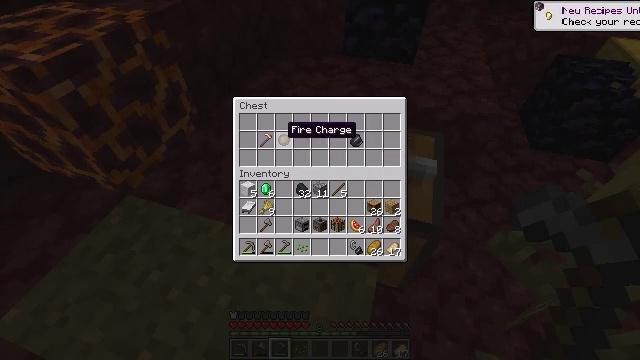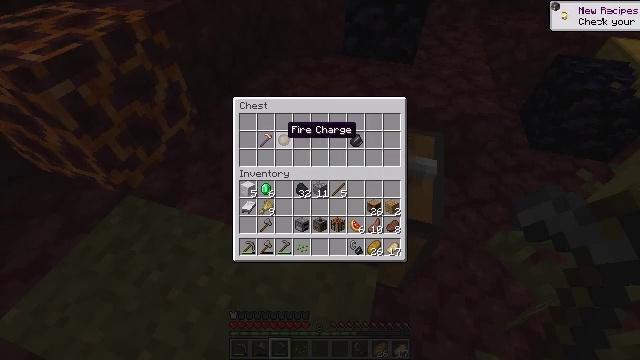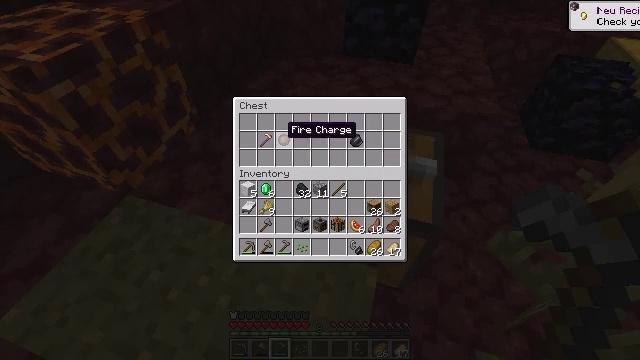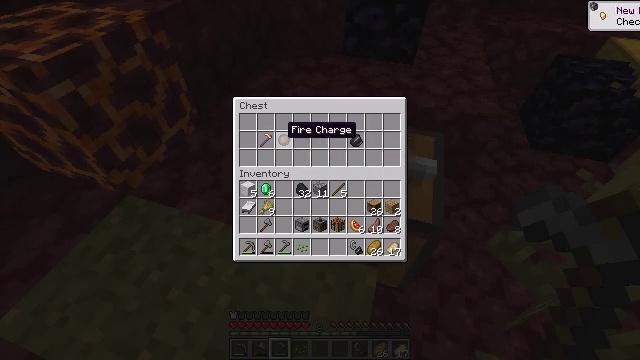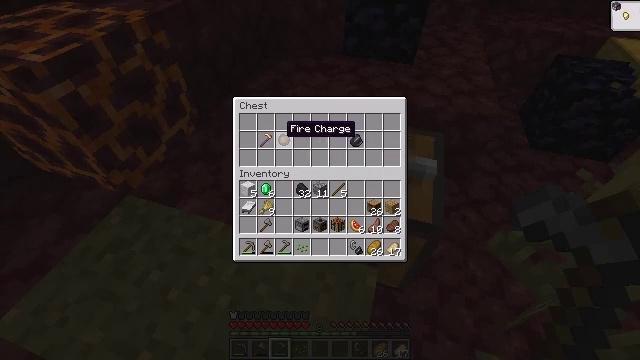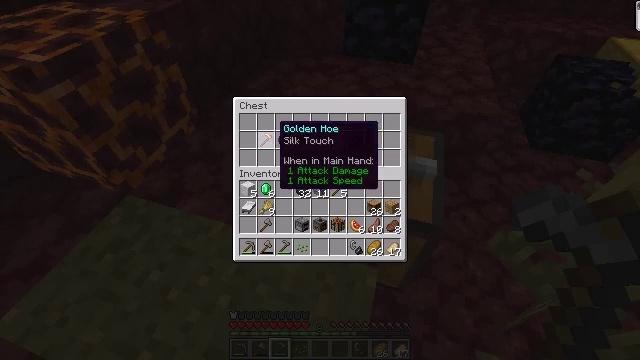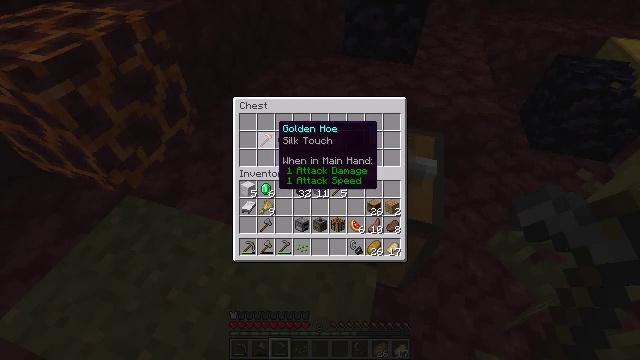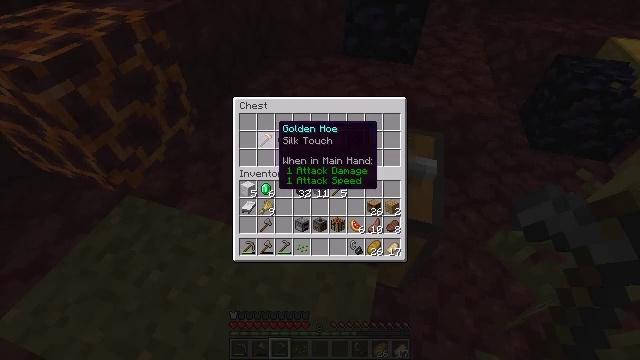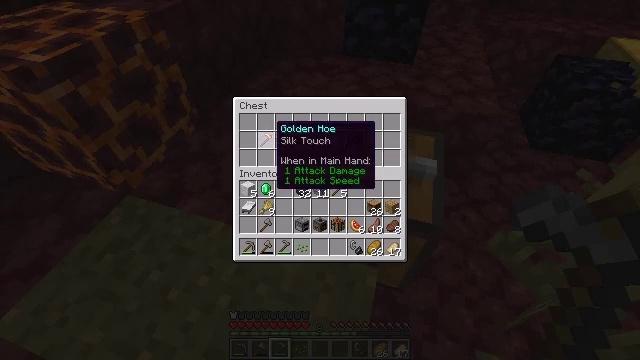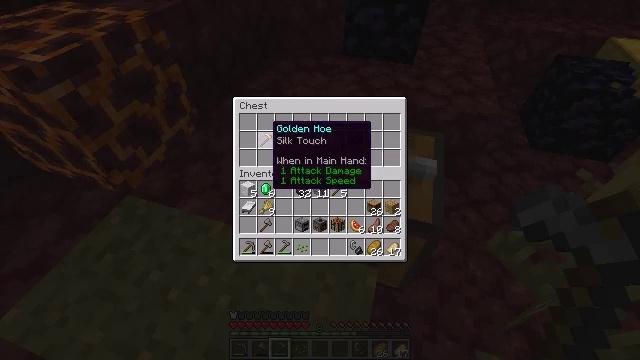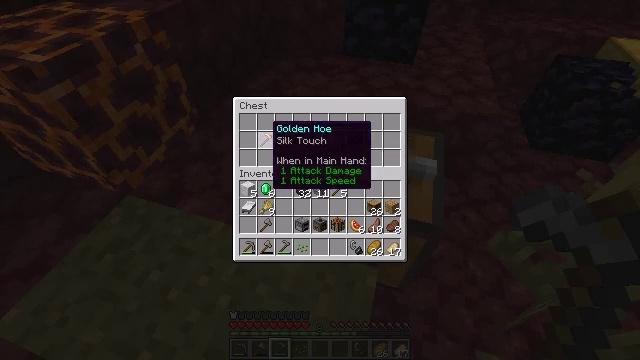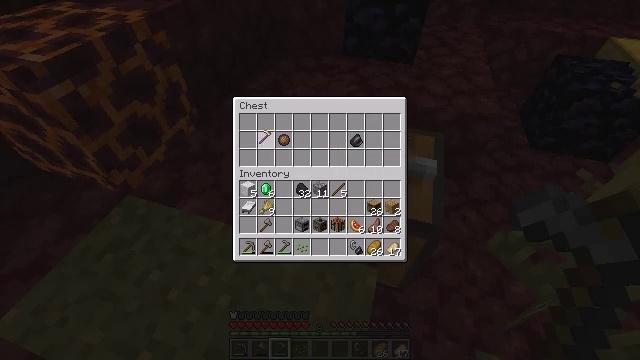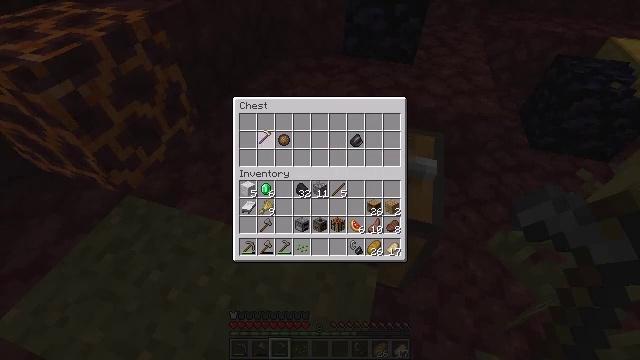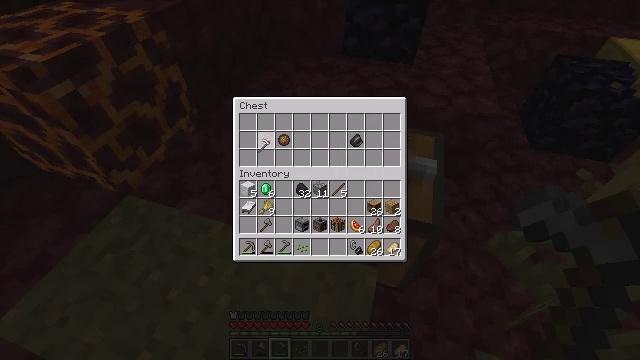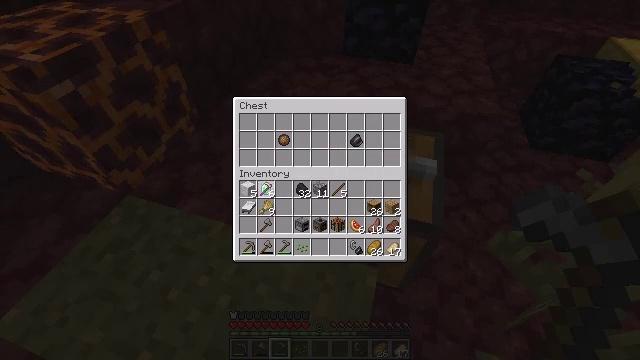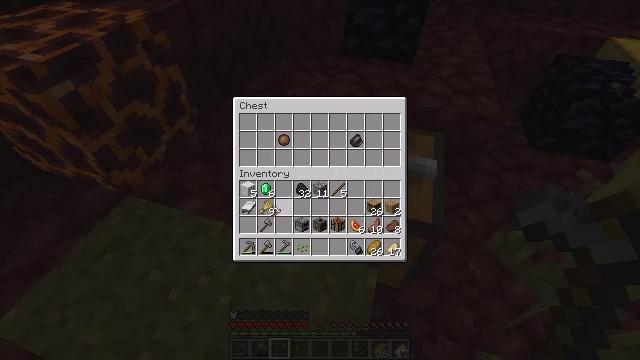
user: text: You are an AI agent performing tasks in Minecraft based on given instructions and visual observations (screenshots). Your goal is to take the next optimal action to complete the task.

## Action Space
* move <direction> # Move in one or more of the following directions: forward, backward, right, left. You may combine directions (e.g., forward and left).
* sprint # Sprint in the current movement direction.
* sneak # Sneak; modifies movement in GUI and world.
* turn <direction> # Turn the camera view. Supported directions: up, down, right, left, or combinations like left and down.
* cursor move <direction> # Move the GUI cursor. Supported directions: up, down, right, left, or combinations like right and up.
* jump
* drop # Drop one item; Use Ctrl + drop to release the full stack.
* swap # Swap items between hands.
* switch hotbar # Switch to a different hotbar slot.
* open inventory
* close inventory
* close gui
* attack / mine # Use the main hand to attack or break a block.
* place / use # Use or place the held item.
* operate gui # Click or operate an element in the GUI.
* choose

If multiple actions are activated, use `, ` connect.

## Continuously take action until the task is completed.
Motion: motion action
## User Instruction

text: Mine a hay block from the field.
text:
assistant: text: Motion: no_op
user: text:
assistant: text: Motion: no_op
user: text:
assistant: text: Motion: no_op
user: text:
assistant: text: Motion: no_op
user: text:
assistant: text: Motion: no_op
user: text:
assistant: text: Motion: no_op
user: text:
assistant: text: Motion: no_op
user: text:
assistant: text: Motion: no_op
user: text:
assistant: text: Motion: no_op
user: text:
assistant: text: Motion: no_op
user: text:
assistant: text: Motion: operate gui
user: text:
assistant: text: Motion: operate gui
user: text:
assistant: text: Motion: cursor move down
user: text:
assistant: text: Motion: cursor move down
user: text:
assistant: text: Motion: cursor move right and down
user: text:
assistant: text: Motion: no_op
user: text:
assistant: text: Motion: cursor move down
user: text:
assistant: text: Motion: cursor move down
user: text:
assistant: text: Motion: no_op
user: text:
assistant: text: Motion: no_op
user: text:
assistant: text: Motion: no_op
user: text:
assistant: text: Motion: no_op
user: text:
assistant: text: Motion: no_op
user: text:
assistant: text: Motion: no_op
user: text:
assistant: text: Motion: no_op
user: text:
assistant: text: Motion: no_op
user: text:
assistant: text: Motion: no_op
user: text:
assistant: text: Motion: no_op
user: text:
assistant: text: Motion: no_op
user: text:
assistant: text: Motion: no_op